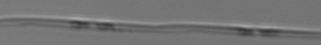
Label: Pseudo-nitzschia